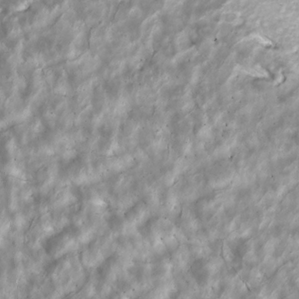
Label: non_frost